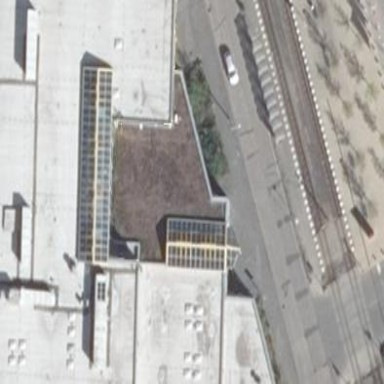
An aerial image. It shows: Building.